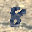
Label: 8